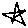
Label: star